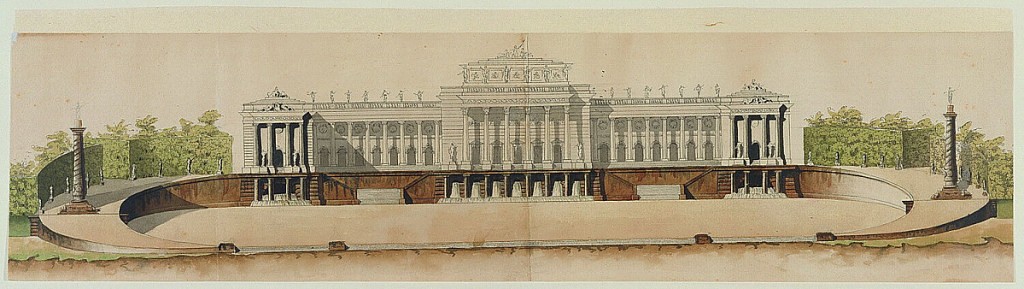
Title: Elevation of the Garden Facade of a Public Building
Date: ca. 1790
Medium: Graphite, pen, green and brown water color washes on paper
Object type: Drawing
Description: Central section and two wings ending with pavilions.  The basement includes two staircases and three fountain sections.  The terrace before the villa is oval, bordered in front by steps with unfinished figures and by ramps leading to the ground floor.  Ornamental columns bordered by statues and boskettes in the upper parts rise from the ramps.